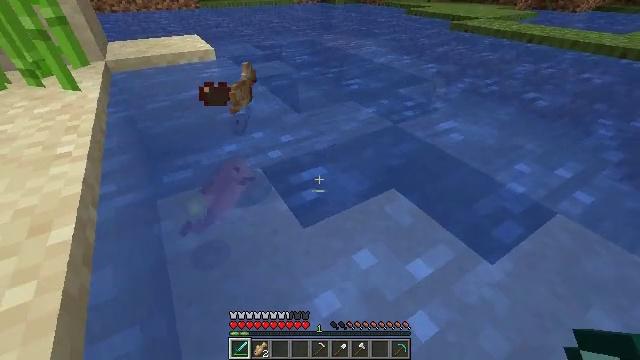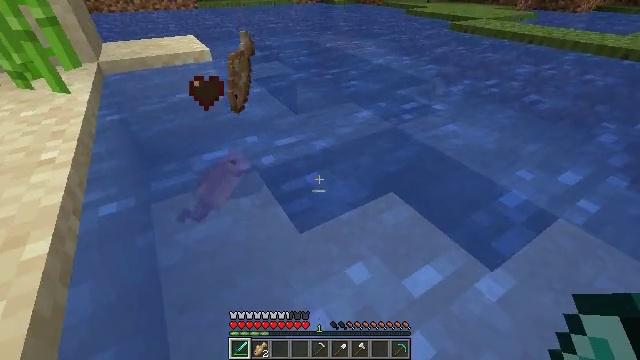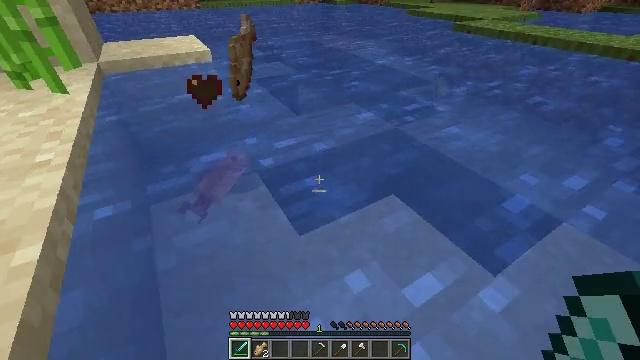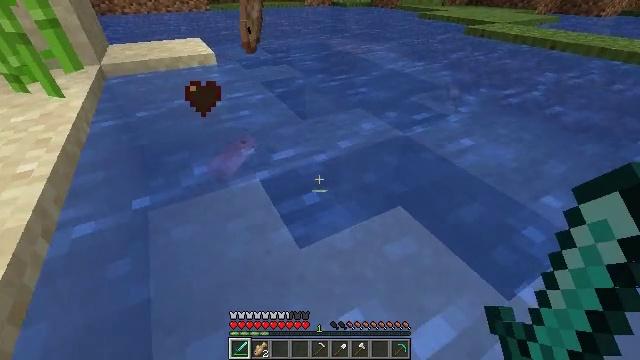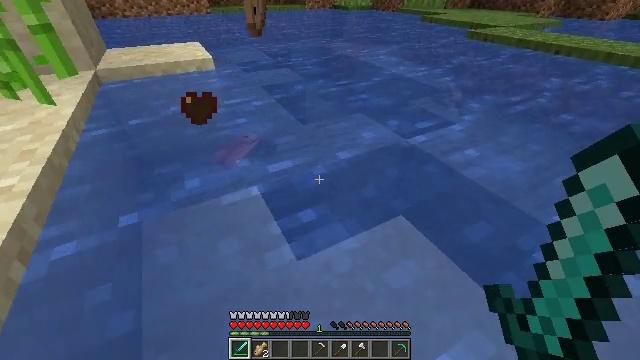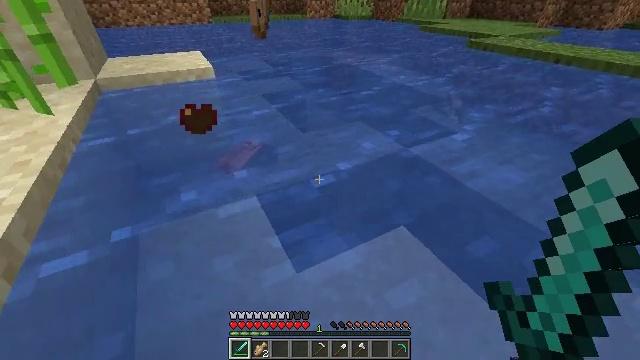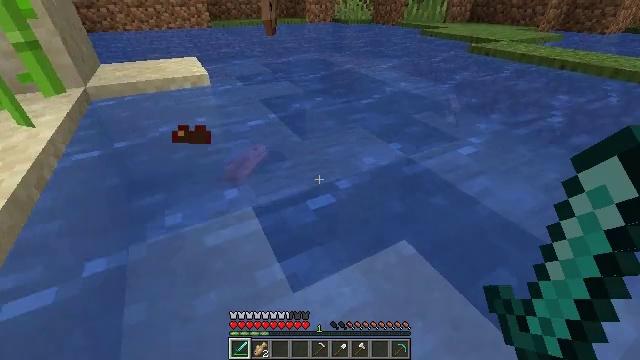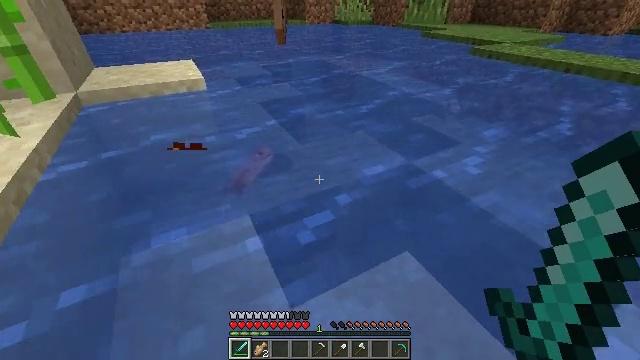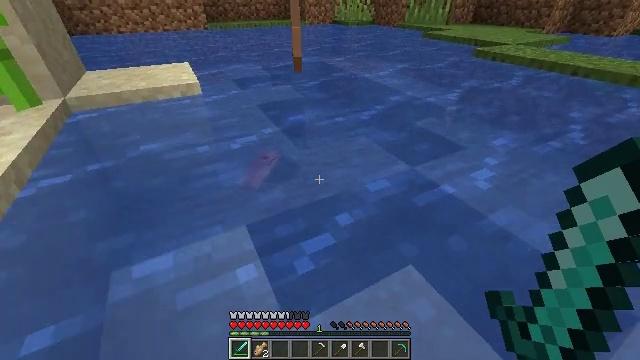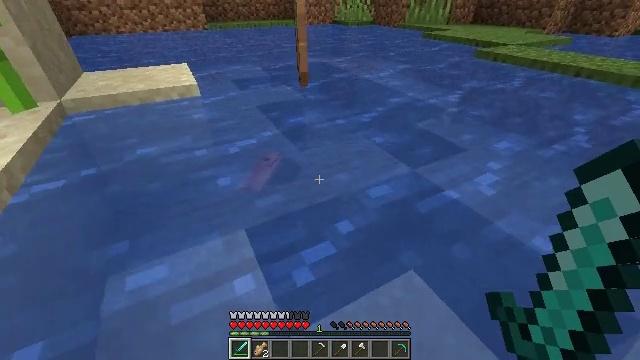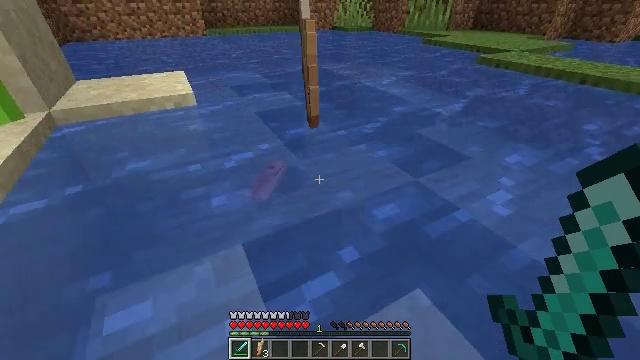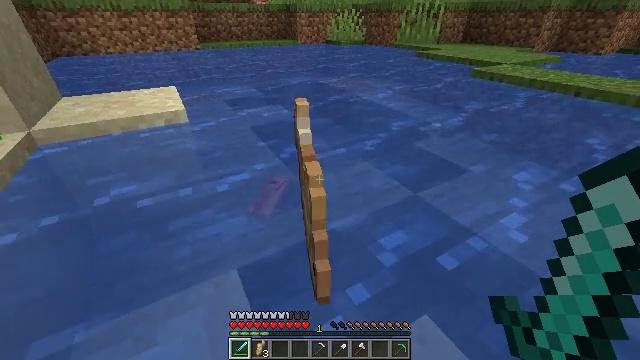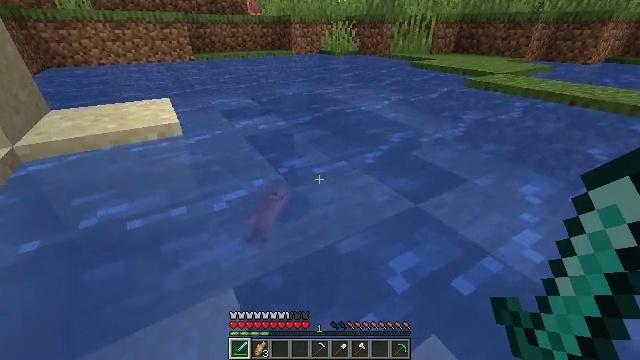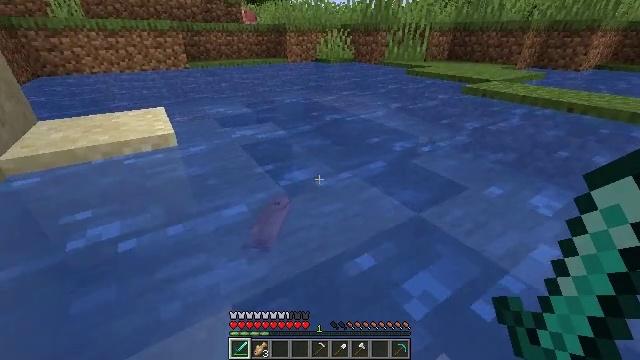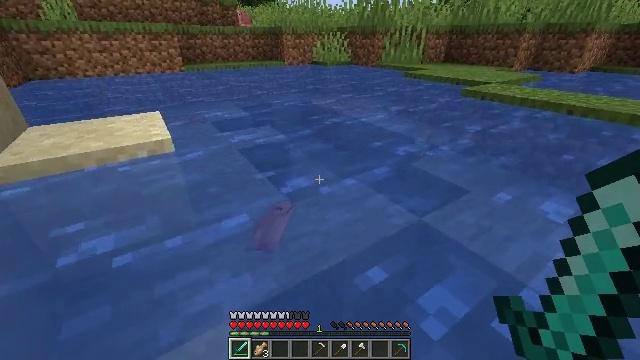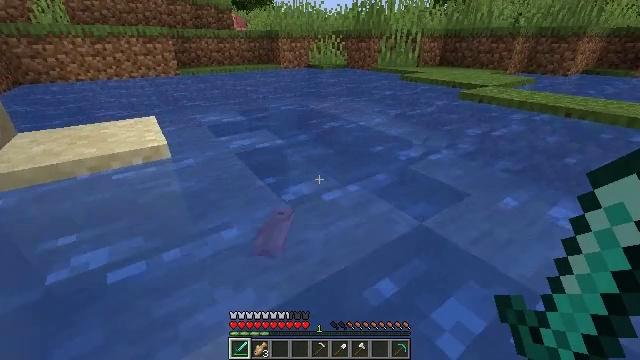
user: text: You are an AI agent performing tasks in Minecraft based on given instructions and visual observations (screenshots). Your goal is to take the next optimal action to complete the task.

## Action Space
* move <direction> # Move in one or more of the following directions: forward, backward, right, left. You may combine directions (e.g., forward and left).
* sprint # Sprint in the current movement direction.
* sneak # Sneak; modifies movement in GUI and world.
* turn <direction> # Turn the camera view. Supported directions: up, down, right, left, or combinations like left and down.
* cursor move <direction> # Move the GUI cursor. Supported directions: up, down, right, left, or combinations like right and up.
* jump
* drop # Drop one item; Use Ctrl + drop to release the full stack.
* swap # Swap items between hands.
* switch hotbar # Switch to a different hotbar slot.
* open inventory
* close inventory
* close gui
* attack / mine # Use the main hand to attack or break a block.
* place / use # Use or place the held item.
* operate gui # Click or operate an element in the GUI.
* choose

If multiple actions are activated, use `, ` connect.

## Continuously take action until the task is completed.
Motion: motion action
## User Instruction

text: Hunt a cod.
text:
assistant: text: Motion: move forward
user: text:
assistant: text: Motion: move forward
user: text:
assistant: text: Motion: move forward, turn left
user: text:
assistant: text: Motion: move forward
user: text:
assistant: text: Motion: move forward, turn up
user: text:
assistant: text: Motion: move forward
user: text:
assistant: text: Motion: move forward
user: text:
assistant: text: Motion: move forward
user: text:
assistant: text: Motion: move forward
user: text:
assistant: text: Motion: move forward and move left
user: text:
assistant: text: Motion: move forward and move left, turn right and up
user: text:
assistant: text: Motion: move forward and move left, turn right and up
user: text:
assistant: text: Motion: move forward and move left, turn right and up
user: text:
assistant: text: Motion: move forward and move left
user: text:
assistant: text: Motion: move forward and move left, turn right
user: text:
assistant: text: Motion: move forward, turn right
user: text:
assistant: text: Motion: move forward
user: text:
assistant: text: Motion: move forward
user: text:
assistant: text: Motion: move forward, turn right
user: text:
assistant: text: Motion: move forward, turn right
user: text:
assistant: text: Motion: move forward, turn right
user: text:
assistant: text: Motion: move forward, turn right
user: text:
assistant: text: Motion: move forward, turn right
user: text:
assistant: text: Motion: move forward, turn right
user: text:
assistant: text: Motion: move forward, turn right
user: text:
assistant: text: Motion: move forward, turn right
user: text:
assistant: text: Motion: move forward
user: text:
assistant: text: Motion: move forward
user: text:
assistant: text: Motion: move forward
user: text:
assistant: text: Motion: move forward